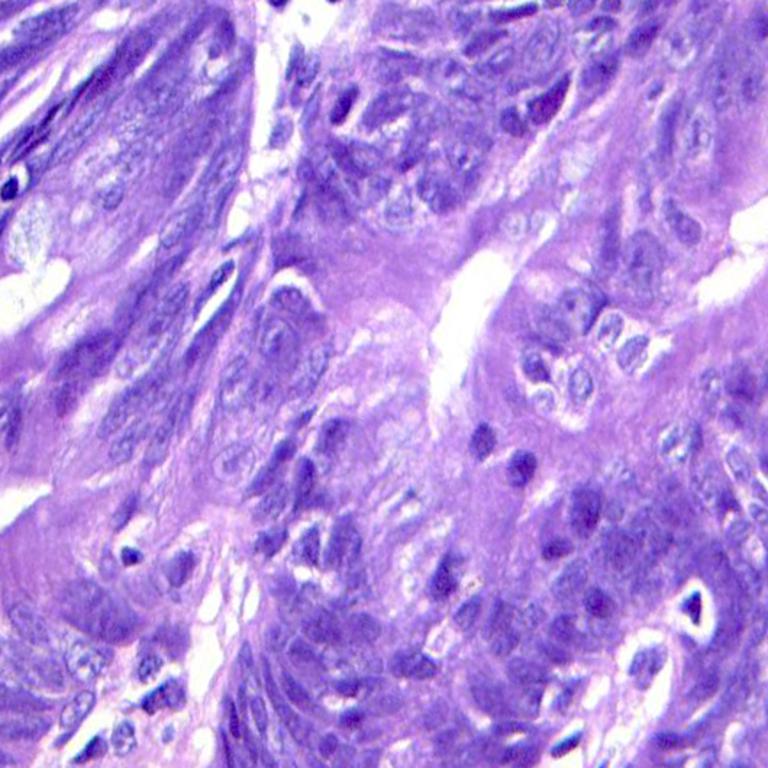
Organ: colon
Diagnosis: adenocarcinomas